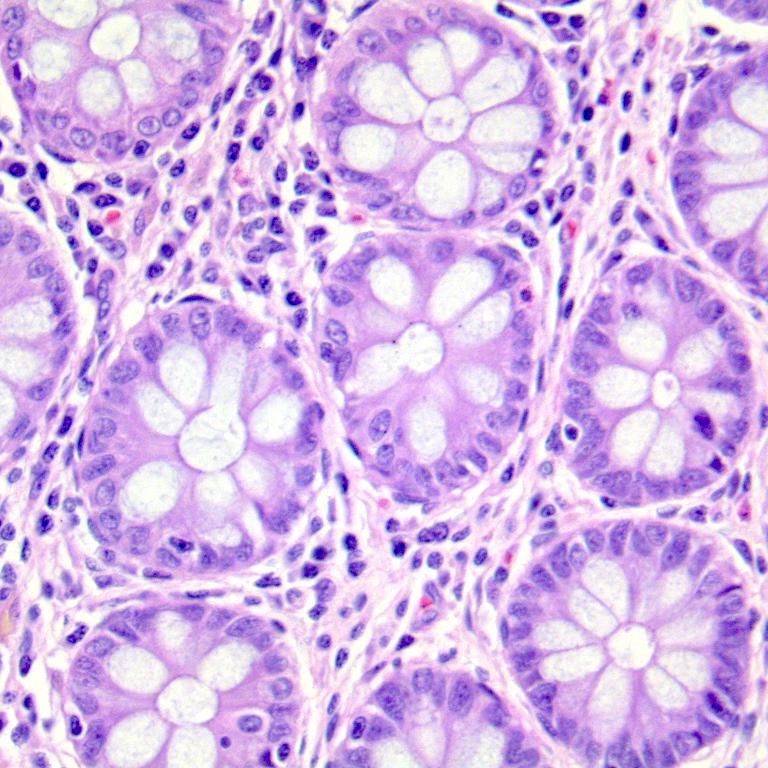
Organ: colon
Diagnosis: benign